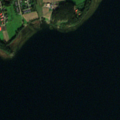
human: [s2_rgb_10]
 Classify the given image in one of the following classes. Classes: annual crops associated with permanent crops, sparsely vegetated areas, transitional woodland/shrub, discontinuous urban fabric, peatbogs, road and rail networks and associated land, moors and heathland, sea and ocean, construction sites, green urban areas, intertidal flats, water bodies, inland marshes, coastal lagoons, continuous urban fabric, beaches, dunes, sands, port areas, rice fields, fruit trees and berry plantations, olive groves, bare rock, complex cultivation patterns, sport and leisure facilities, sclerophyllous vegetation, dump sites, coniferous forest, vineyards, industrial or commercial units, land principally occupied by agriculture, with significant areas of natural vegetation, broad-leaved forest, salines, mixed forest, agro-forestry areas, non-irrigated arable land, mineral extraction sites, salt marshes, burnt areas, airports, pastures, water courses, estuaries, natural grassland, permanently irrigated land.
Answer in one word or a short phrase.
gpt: discontinuous urban fabric, mixed forest, water bodies